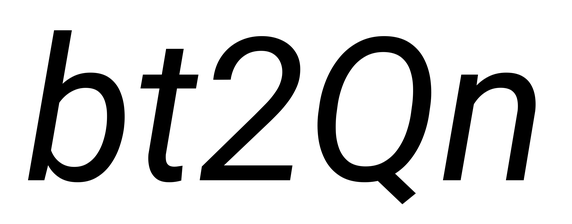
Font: Roboto-Italic_Italic